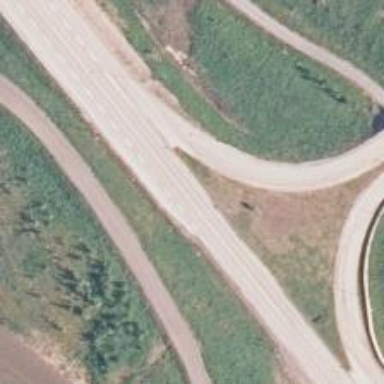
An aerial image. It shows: Trunk link road with asphalt surface.